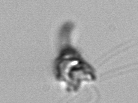
Label: Pyramimonas_longicauda